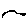
Label: bird